Field crop: maize
Growth stage: 2
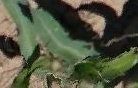
Species: maize